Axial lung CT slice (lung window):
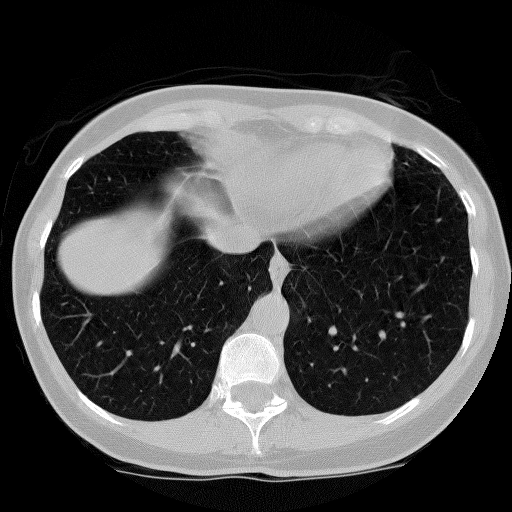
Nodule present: no